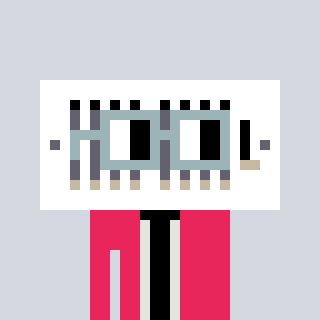
a pixel art character with square dark gray glasses, a vent-shaped head and a redpinkish-colored body on a cool background